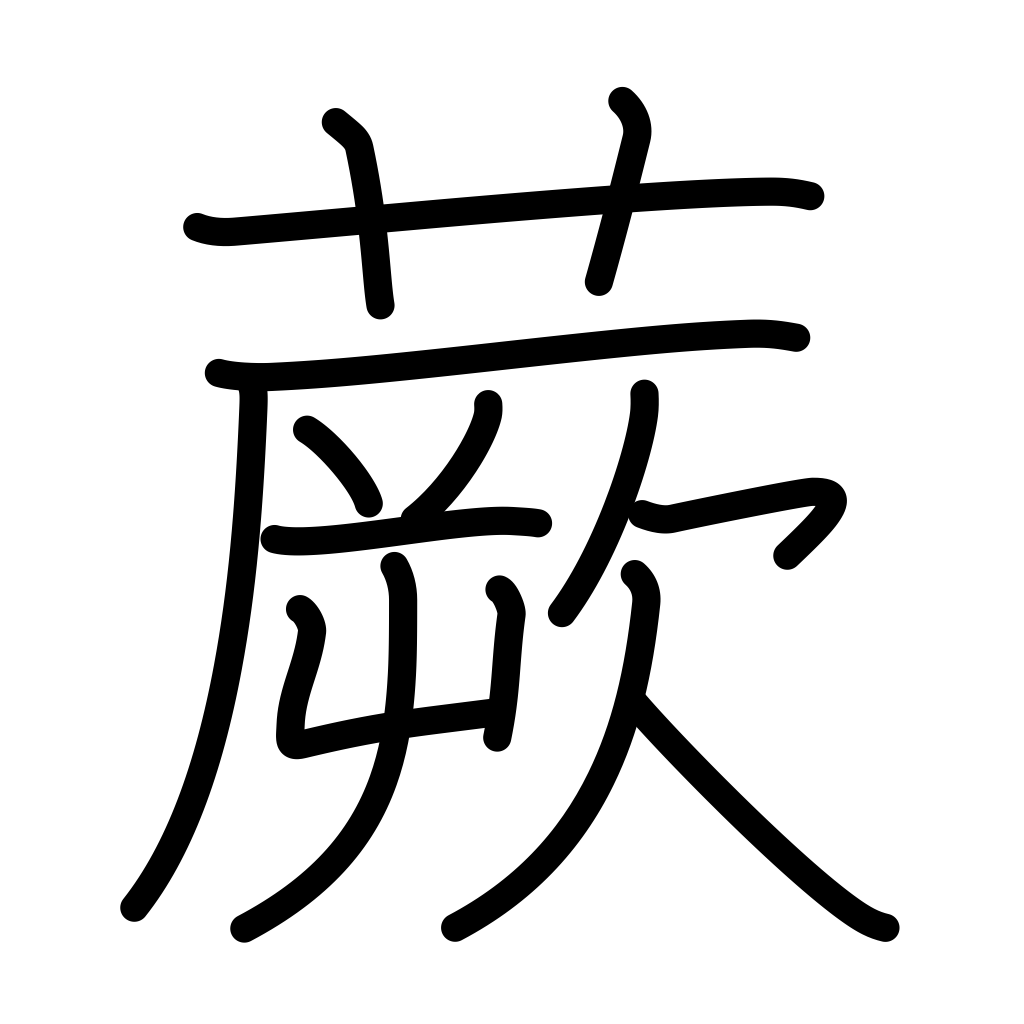
Meaning: bracken, fernbrake